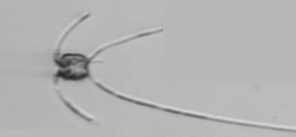
Label: Chaetoceros_peruvianis